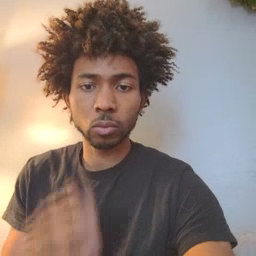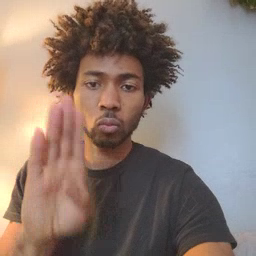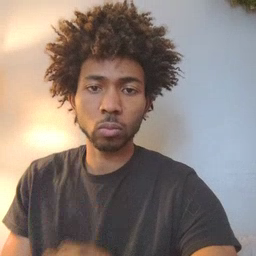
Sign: close